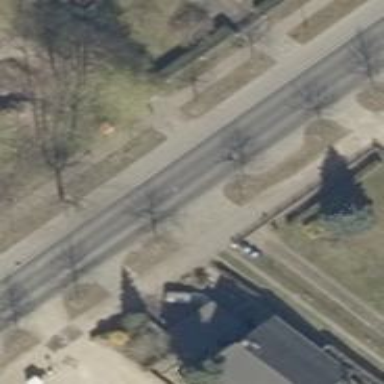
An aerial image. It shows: Service road.